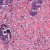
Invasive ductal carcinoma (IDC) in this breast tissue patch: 0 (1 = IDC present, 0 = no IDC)